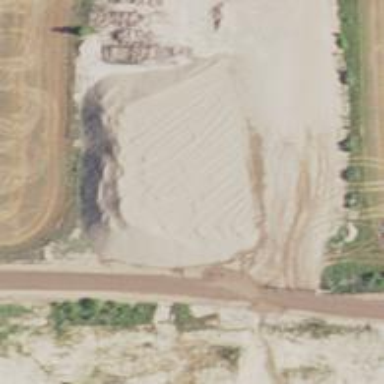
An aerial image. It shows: Spoil heap that is man-made.